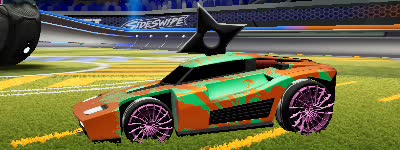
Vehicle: breakout